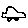
Label: car